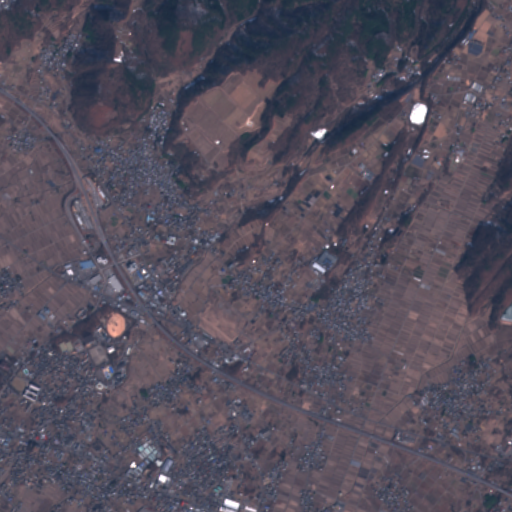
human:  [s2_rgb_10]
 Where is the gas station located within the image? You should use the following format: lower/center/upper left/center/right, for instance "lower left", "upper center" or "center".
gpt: The gas station is located in the center left of the image.
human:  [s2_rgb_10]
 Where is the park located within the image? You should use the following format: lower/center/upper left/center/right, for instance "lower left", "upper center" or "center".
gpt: The park is located in the lower left of the image.
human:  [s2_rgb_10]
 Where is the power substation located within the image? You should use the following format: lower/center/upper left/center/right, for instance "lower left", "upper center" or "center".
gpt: The power substation is located in the lower center of the image.
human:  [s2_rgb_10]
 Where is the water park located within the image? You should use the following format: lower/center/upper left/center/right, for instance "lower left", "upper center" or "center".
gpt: The water park is located in the lower left of the image.
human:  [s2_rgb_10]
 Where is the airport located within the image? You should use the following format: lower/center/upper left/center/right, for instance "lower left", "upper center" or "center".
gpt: There is no airport in the image.